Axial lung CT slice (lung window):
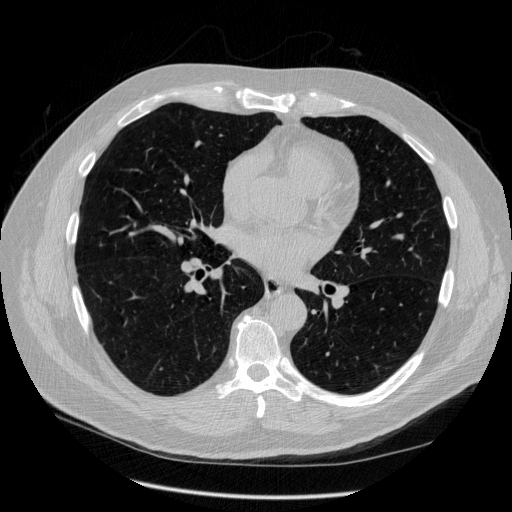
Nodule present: no